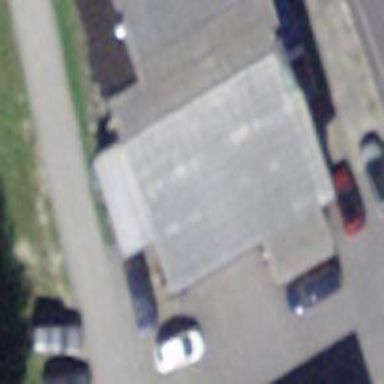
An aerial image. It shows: Car repair shop.